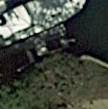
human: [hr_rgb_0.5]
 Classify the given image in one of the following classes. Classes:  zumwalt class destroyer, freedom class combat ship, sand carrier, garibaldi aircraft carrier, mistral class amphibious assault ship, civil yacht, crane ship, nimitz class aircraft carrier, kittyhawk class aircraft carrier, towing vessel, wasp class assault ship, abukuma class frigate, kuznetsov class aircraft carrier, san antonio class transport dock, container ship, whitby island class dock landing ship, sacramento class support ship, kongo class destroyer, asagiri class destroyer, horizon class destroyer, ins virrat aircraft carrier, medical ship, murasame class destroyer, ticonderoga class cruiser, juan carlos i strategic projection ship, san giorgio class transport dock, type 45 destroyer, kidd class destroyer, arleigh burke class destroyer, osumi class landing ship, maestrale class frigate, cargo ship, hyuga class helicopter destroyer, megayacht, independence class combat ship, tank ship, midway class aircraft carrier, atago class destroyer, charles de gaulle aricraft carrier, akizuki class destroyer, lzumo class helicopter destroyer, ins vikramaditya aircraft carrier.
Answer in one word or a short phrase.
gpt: Civil yacht